Field crop: maize
Growth stage: 2
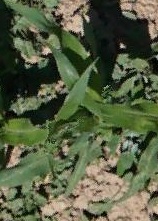
Species: maize